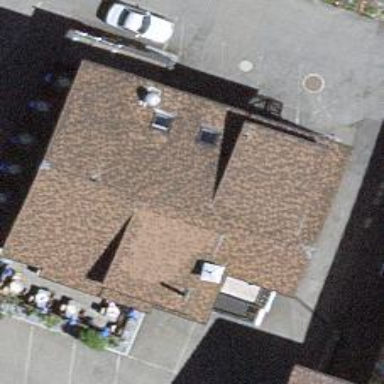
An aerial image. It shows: Restaurant.